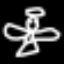
Label: angel